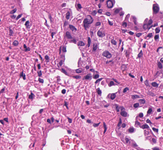
Tumor epithelial tissue: yes
Tumor-associated stroma tissue: yes
Normal tissue: no